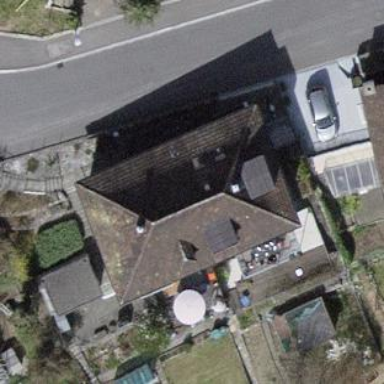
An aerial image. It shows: Terrace building.